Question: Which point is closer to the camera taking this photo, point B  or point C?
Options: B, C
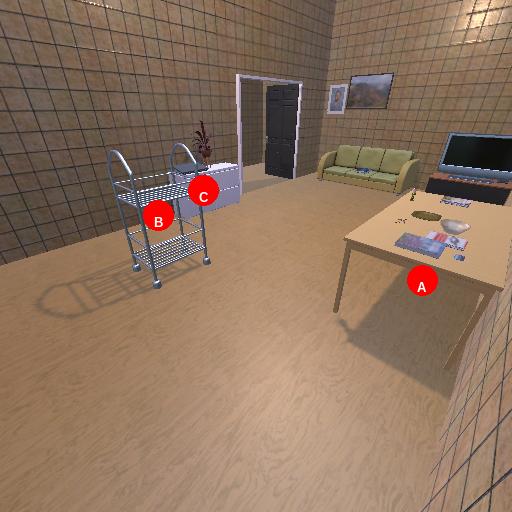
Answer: B